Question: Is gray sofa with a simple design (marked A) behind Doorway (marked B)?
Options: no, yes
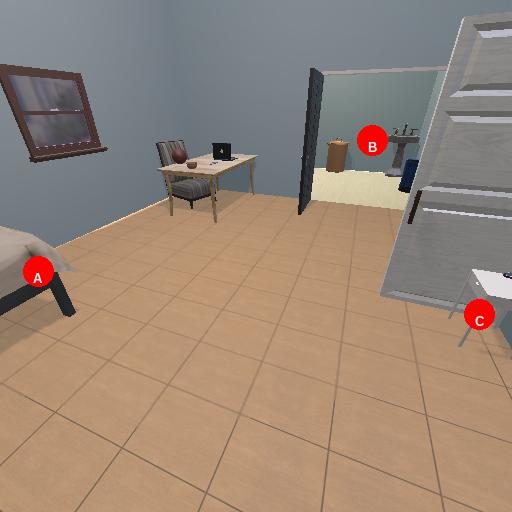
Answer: no